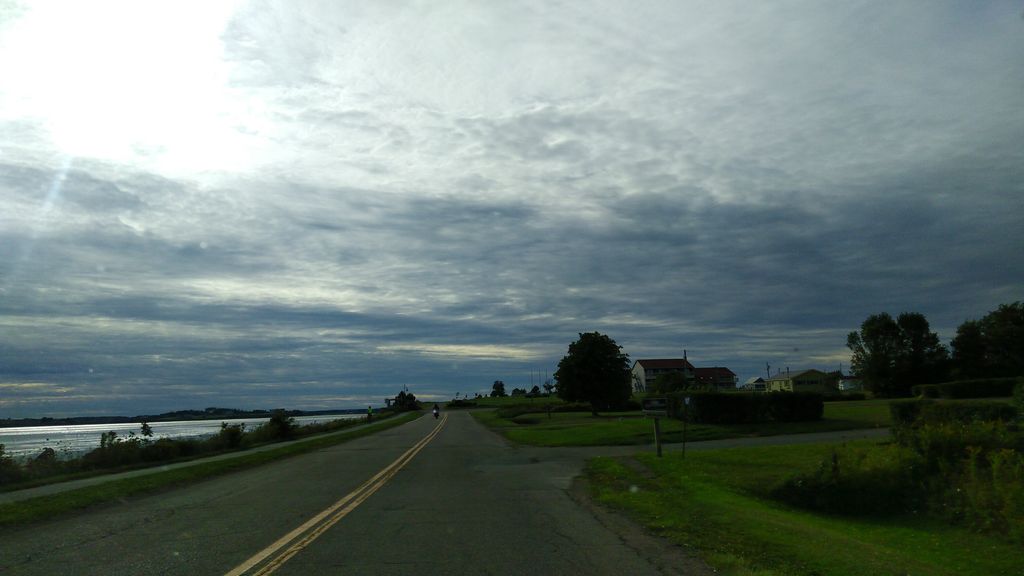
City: charlottetown